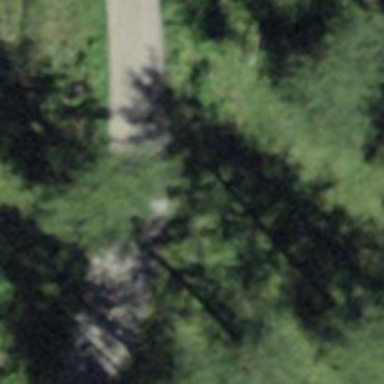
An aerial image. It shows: Gravel track with grade2 tracktype. It is used for hiking and classic piste grooming.